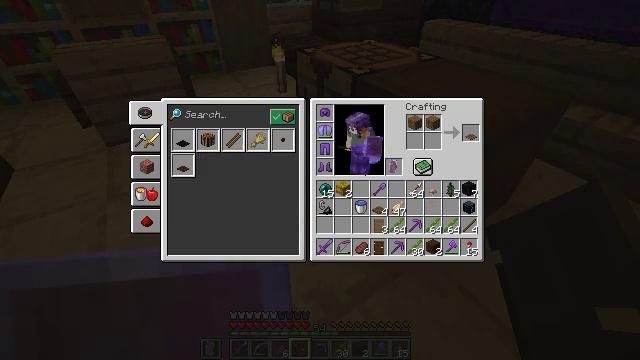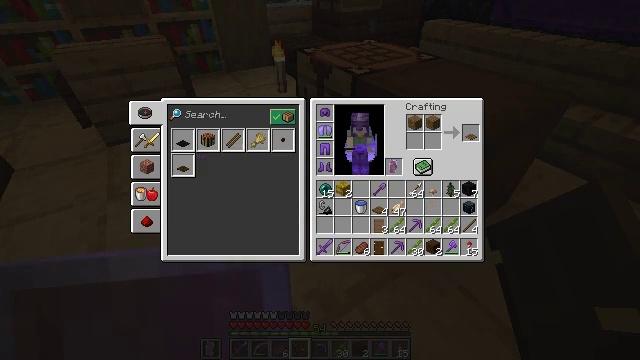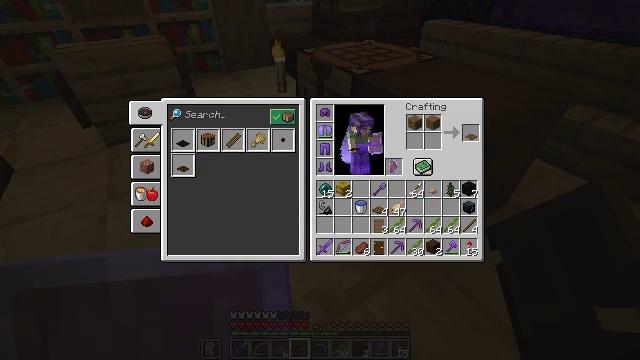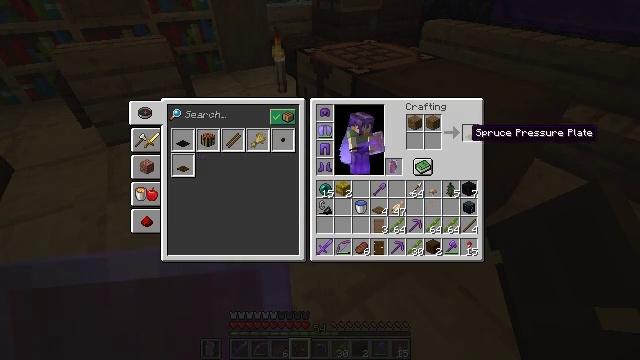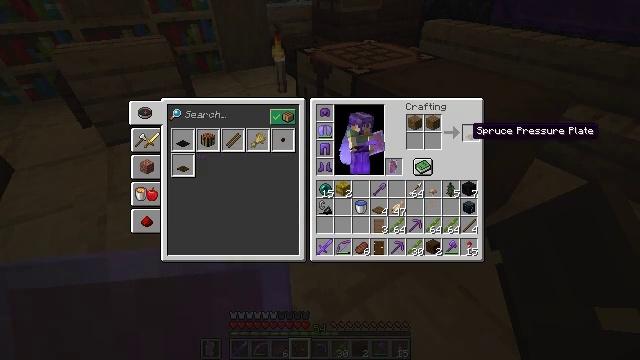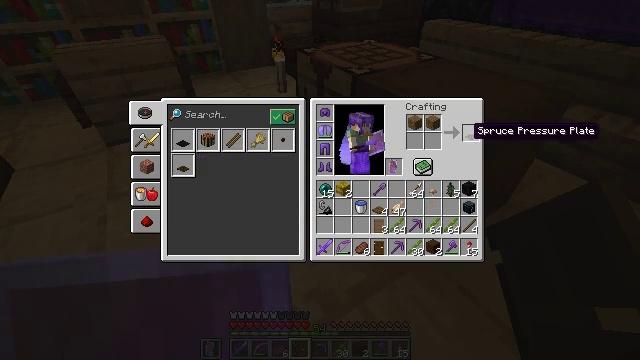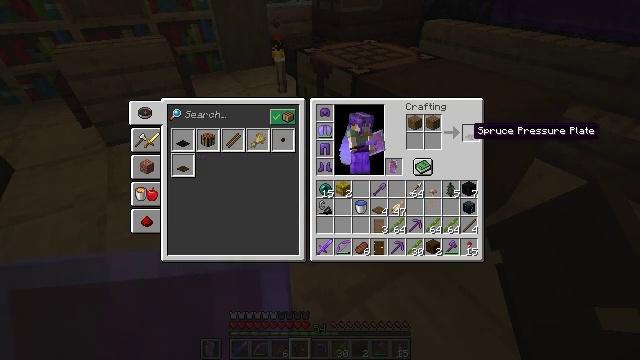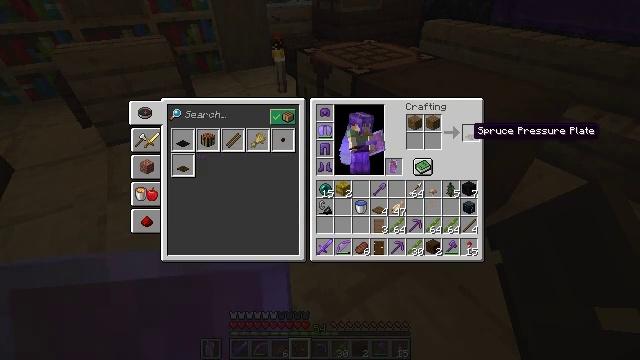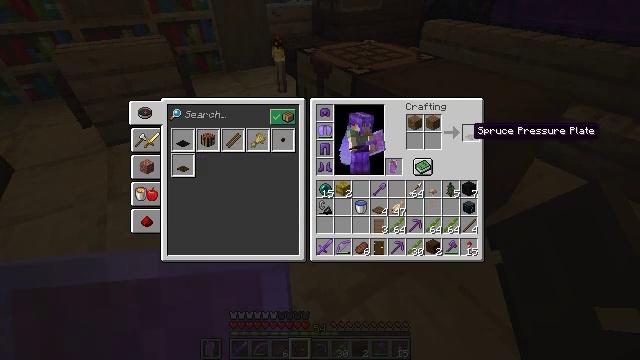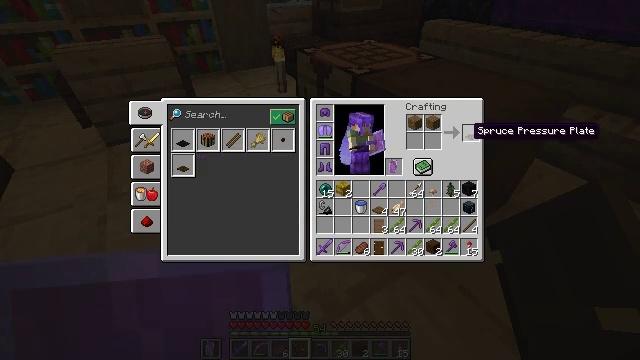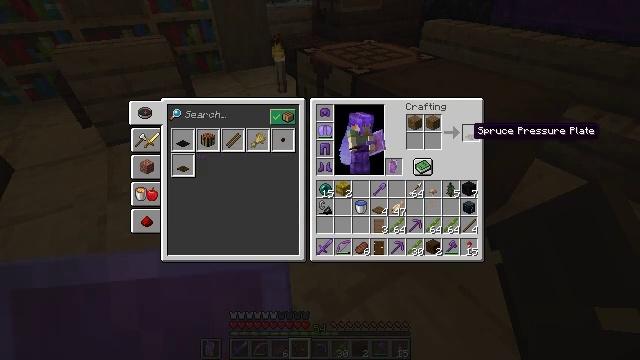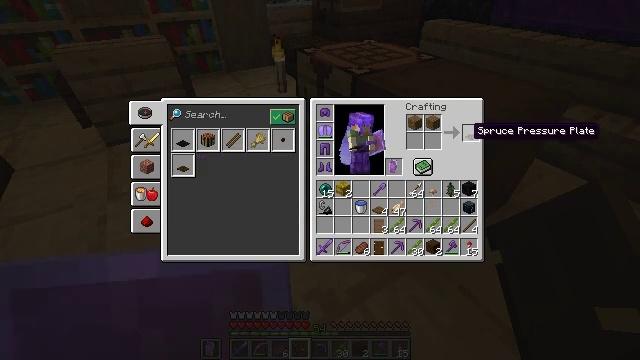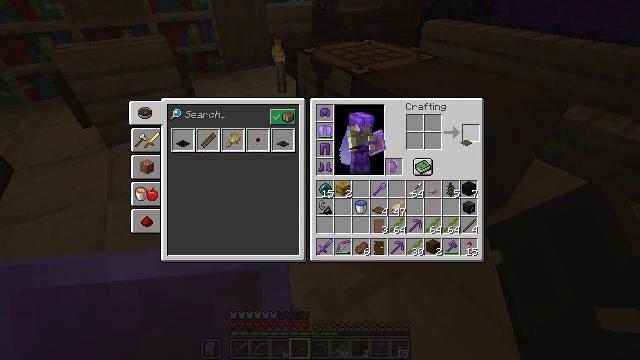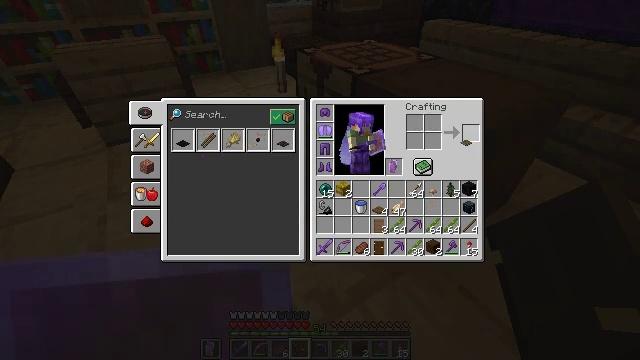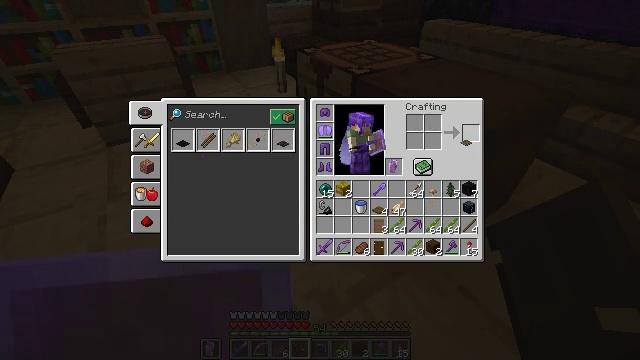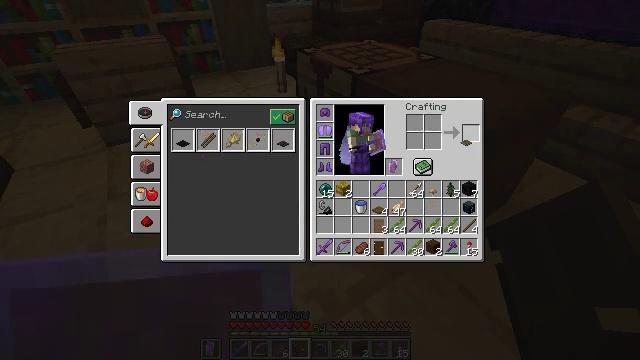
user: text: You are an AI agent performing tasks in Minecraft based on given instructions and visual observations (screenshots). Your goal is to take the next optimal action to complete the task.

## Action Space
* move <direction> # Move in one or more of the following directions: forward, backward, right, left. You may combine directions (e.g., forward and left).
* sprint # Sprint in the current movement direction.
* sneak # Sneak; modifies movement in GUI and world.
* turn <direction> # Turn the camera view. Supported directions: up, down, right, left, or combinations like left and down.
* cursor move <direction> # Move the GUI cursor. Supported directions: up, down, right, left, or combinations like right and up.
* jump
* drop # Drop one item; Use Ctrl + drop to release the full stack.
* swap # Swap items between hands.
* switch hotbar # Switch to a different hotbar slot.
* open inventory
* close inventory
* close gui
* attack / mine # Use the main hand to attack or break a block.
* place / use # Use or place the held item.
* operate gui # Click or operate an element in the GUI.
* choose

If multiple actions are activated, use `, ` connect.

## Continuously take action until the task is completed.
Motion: motion action
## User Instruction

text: Interact with the crafting table to create a spruce pressure plate.
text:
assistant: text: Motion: turn right
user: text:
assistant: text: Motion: turn right and up
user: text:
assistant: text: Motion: turn right
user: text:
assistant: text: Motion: no_op
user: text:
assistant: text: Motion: no_op
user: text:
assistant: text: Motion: no_op
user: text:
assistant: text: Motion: no_op
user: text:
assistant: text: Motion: no_op
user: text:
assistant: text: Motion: no_op
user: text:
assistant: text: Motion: no_op
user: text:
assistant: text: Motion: no_op
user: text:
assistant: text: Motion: attack / mine
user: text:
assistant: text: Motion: attack / mine
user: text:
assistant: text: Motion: attack / mine
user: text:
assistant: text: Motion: no_op
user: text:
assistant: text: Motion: no_op
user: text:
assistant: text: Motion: no_op